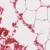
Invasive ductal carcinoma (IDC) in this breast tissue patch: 0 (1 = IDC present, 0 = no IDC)